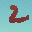
Label: 2